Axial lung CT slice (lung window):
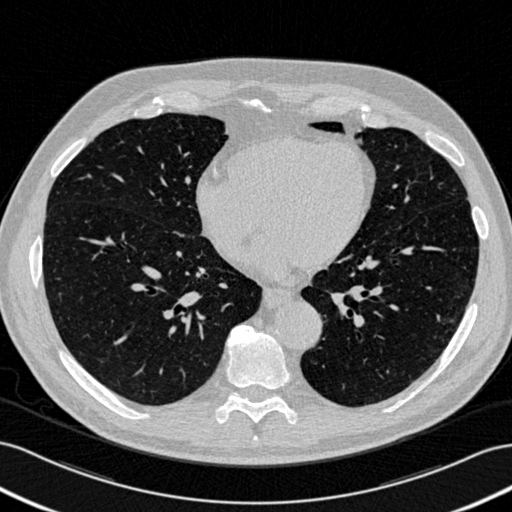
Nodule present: no